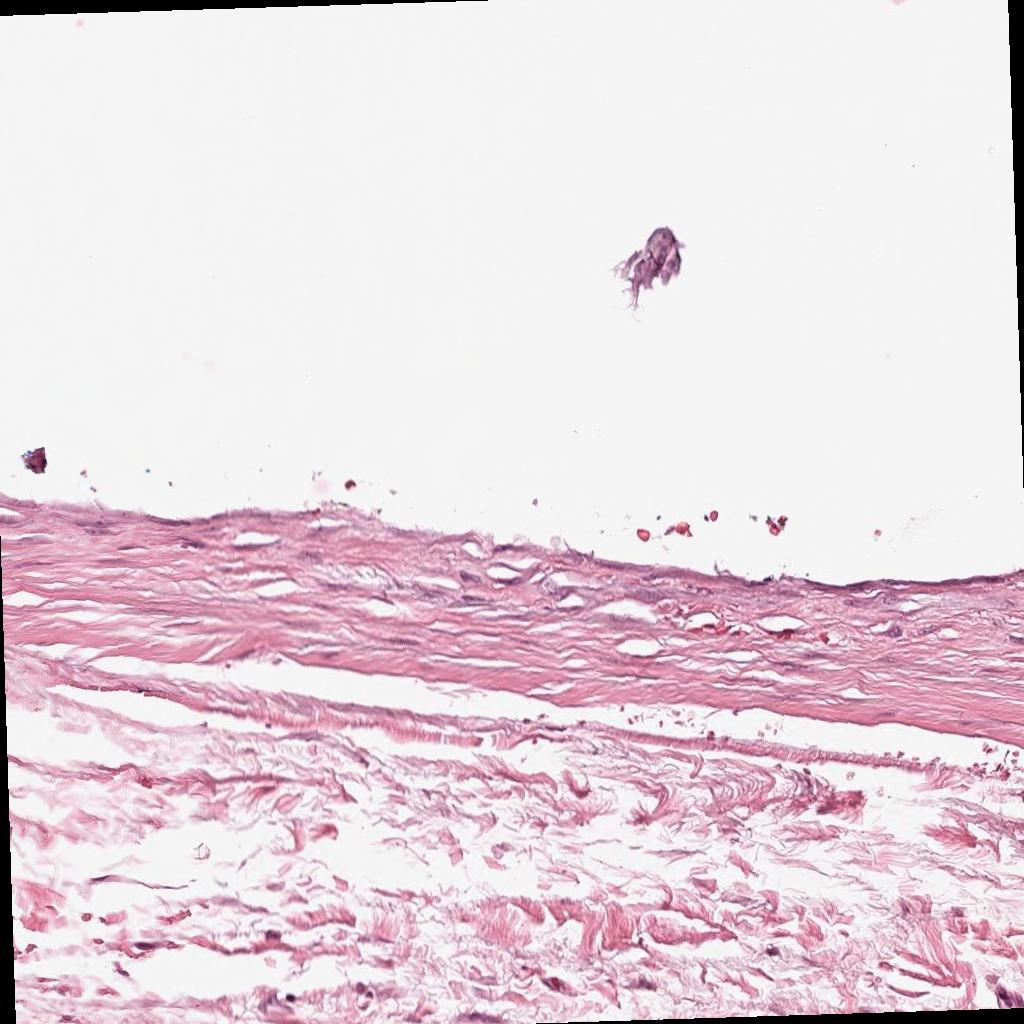
Label: Non-Tumor